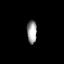
Tissue: prostate
Cell type: T cells
Senescence score: 0.3133
Nuclear area (px): 218
Mean DAPI intensity: 159.271